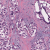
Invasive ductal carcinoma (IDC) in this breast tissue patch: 1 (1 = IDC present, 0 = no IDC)